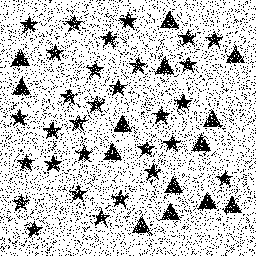
Squares: 0
Triangles: 14
Stars: 30
Total shapes: 44